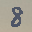
Label: 8